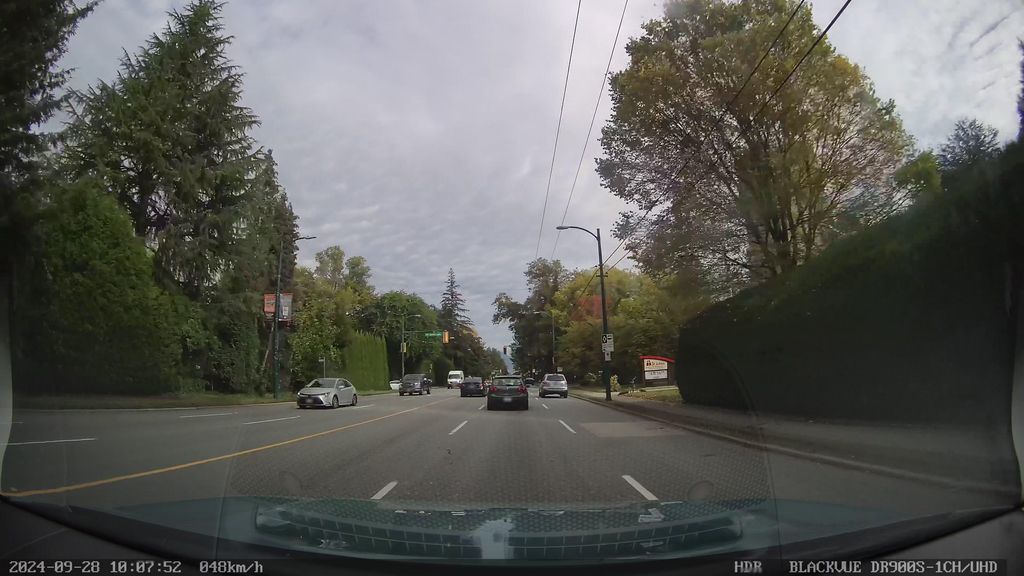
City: vancouver